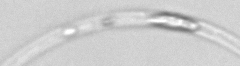
Label: Guinardia_striata